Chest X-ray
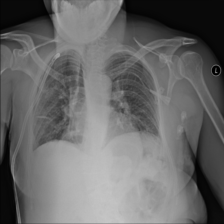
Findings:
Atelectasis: positive
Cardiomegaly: negative
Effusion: negative
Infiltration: negative
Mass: negative
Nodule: negative
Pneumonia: negative
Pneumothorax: positive
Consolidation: negative
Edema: negative
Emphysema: negative
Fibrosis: negative
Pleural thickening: negative
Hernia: negative